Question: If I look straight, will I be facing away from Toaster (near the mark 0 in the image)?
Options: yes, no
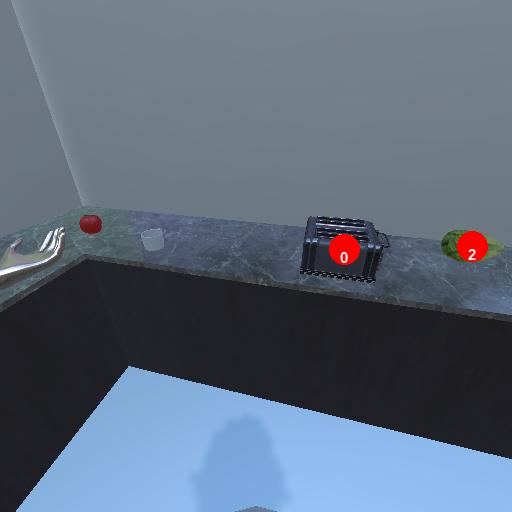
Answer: yes